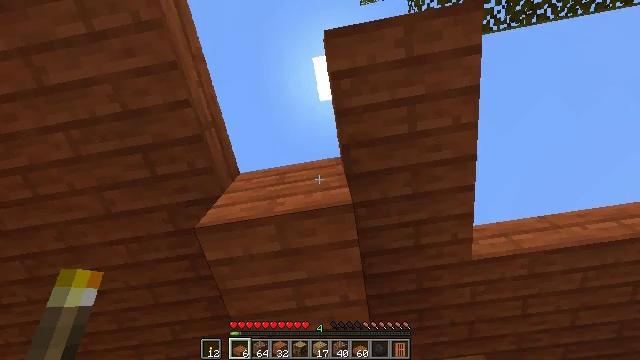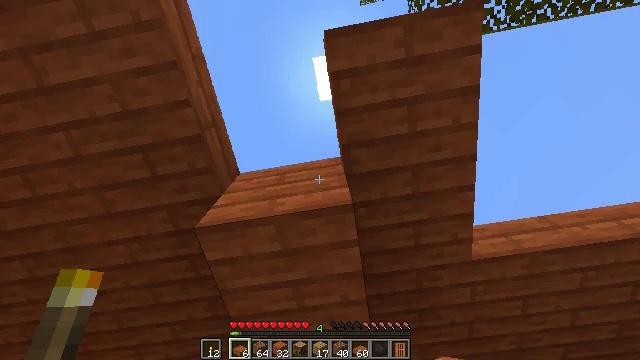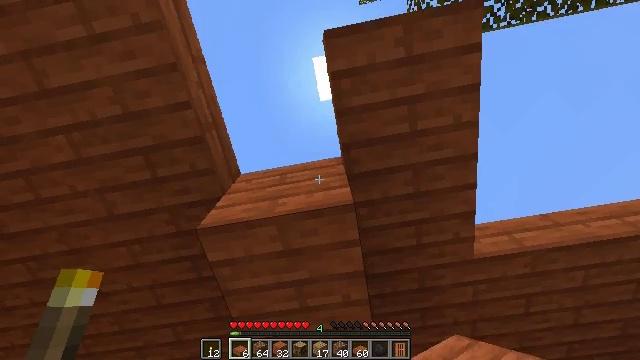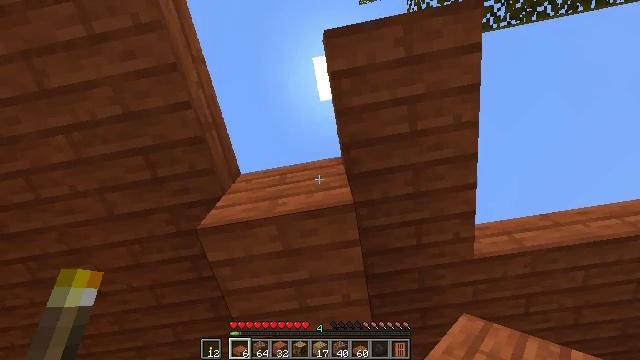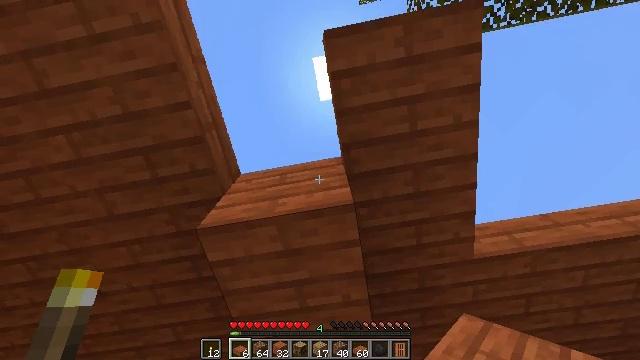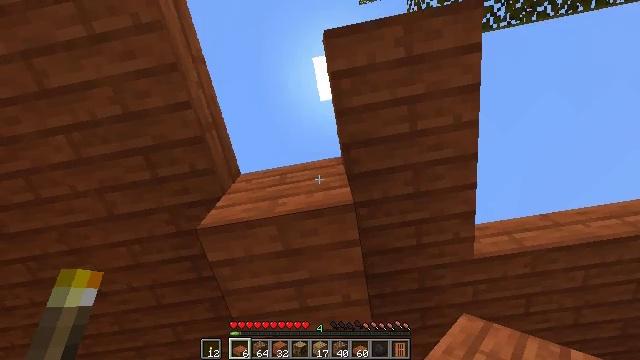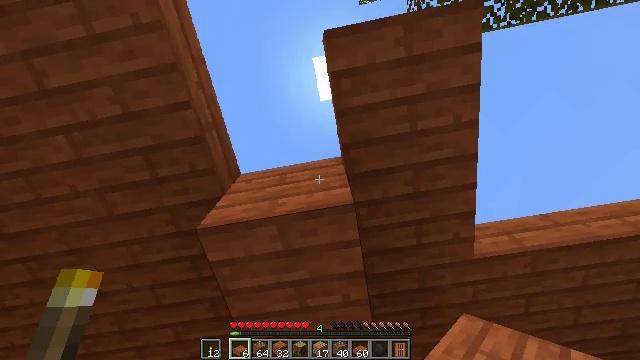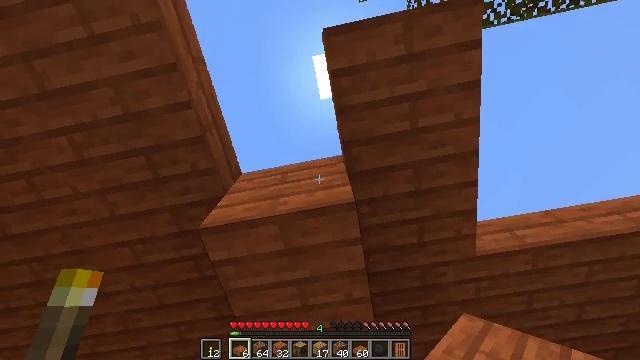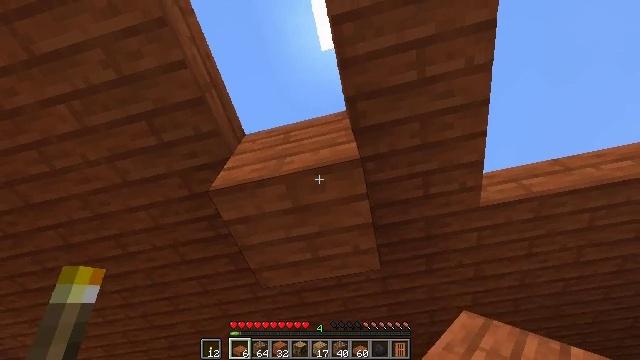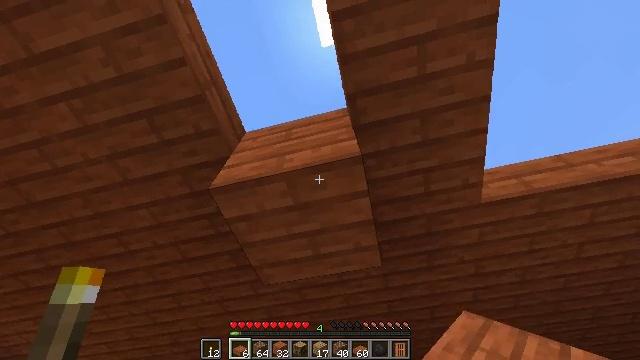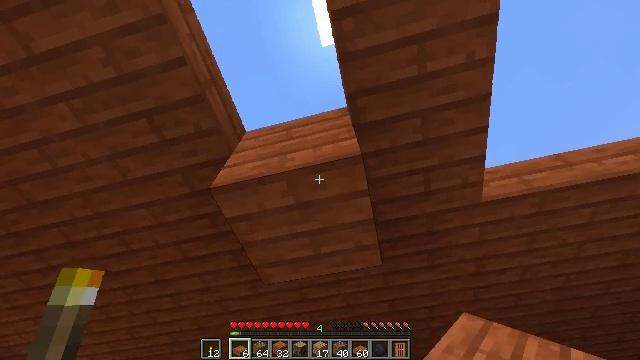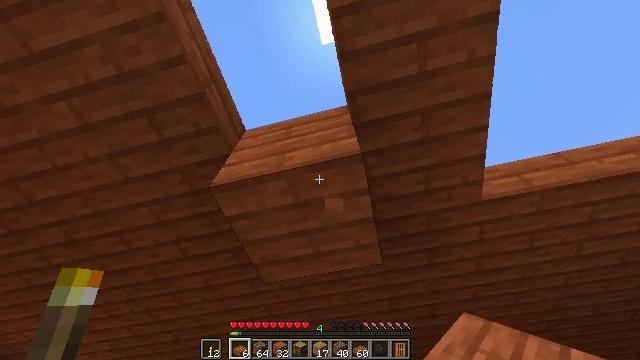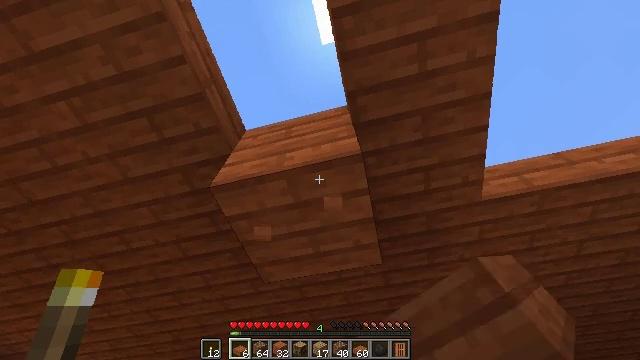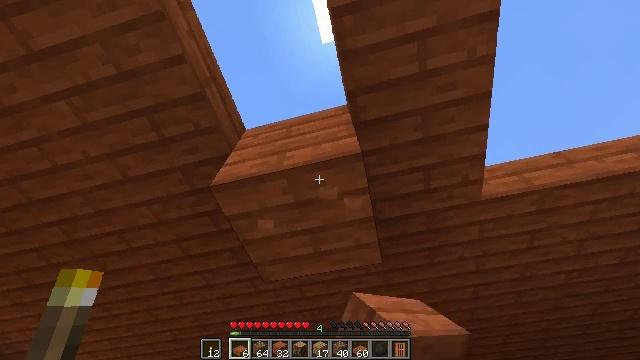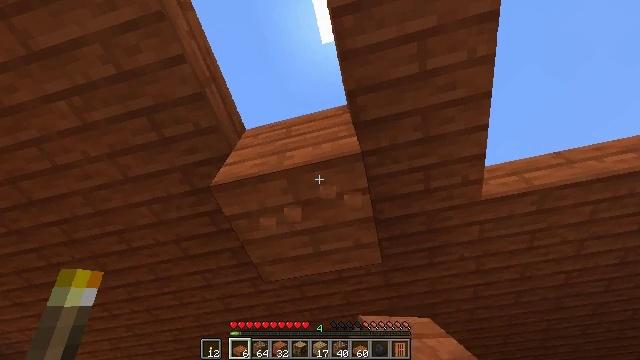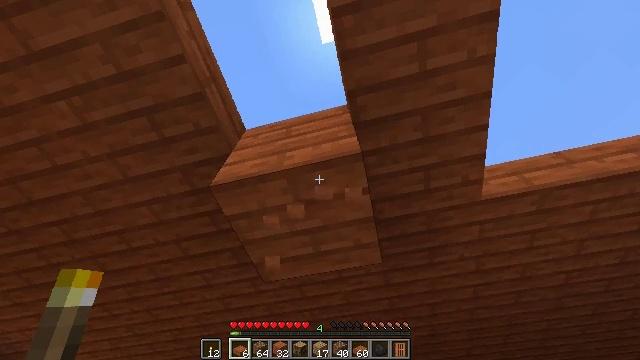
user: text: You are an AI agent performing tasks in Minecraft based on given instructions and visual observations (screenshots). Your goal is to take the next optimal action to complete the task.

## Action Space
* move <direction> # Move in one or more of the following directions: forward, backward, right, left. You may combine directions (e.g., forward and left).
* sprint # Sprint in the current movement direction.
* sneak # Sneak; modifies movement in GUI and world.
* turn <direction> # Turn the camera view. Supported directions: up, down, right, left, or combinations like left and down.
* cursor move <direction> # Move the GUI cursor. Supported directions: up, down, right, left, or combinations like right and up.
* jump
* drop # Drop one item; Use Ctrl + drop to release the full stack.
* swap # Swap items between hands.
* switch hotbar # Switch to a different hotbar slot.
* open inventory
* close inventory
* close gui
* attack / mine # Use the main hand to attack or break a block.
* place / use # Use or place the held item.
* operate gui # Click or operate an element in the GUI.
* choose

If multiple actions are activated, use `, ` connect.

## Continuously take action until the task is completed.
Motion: motion action
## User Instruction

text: Collect the acacia slab into your inventory.
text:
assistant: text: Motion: no_op
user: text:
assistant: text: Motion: no_op
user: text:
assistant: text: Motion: no_op
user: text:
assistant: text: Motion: no_op
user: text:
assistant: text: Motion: no_op
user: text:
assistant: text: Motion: no_op
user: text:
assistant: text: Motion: no_op
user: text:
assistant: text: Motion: turn left and down
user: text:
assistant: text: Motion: no_op
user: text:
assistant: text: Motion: no_op
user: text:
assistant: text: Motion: attack / mine
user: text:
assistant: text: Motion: attack / mine
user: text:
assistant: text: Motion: attack / mine
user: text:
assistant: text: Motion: attack / mine
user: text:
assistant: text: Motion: attack / mine
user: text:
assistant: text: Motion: attack / mine
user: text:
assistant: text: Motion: attack / mine
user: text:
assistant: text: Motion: attack / mine
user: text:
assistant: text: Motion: attack / mine
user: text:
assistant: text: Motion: attack / mine
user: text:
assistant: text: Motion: attack / mine
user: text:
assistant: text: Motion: attack / mine
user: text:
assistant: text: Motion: attack / mine
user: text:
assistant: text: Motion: attack / mine
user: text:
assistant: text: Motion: attack / mine
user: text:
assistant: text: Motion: attack / mine
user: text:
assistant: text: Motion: attack / mine
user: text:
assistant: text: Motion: attack / mine
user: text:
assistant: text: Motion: attack / mine
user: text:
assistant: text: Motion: attack / mine